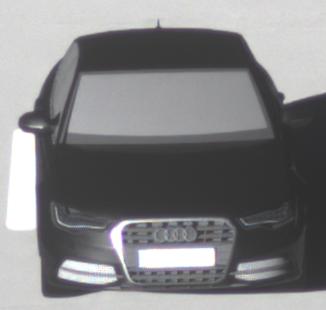
Make: Audi
Model: A6 2.0 TFSI
Detailed model: A6 (C7) Limousine
Model produced from: 2011/10
Model produced until: 2014/09
Doors: 4
Color: black
Road condition: dry road
Daytime: morning or afternoon
Contrast: high contrast